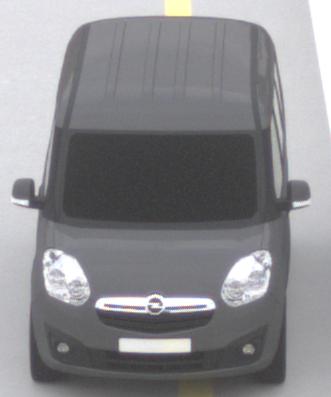
Make: Opel
Model: Combo Combi L1H1 1.4
Detailed model: Combo (D) Combi
Model produced from: 2012/01
Model produced until: 2013/11
Doors: 5
Color: gray
Road condition: dry road
Daytime: morning or afternoon
Contrast: low contrast